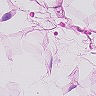
Metastatic tissue present: no